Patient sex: F
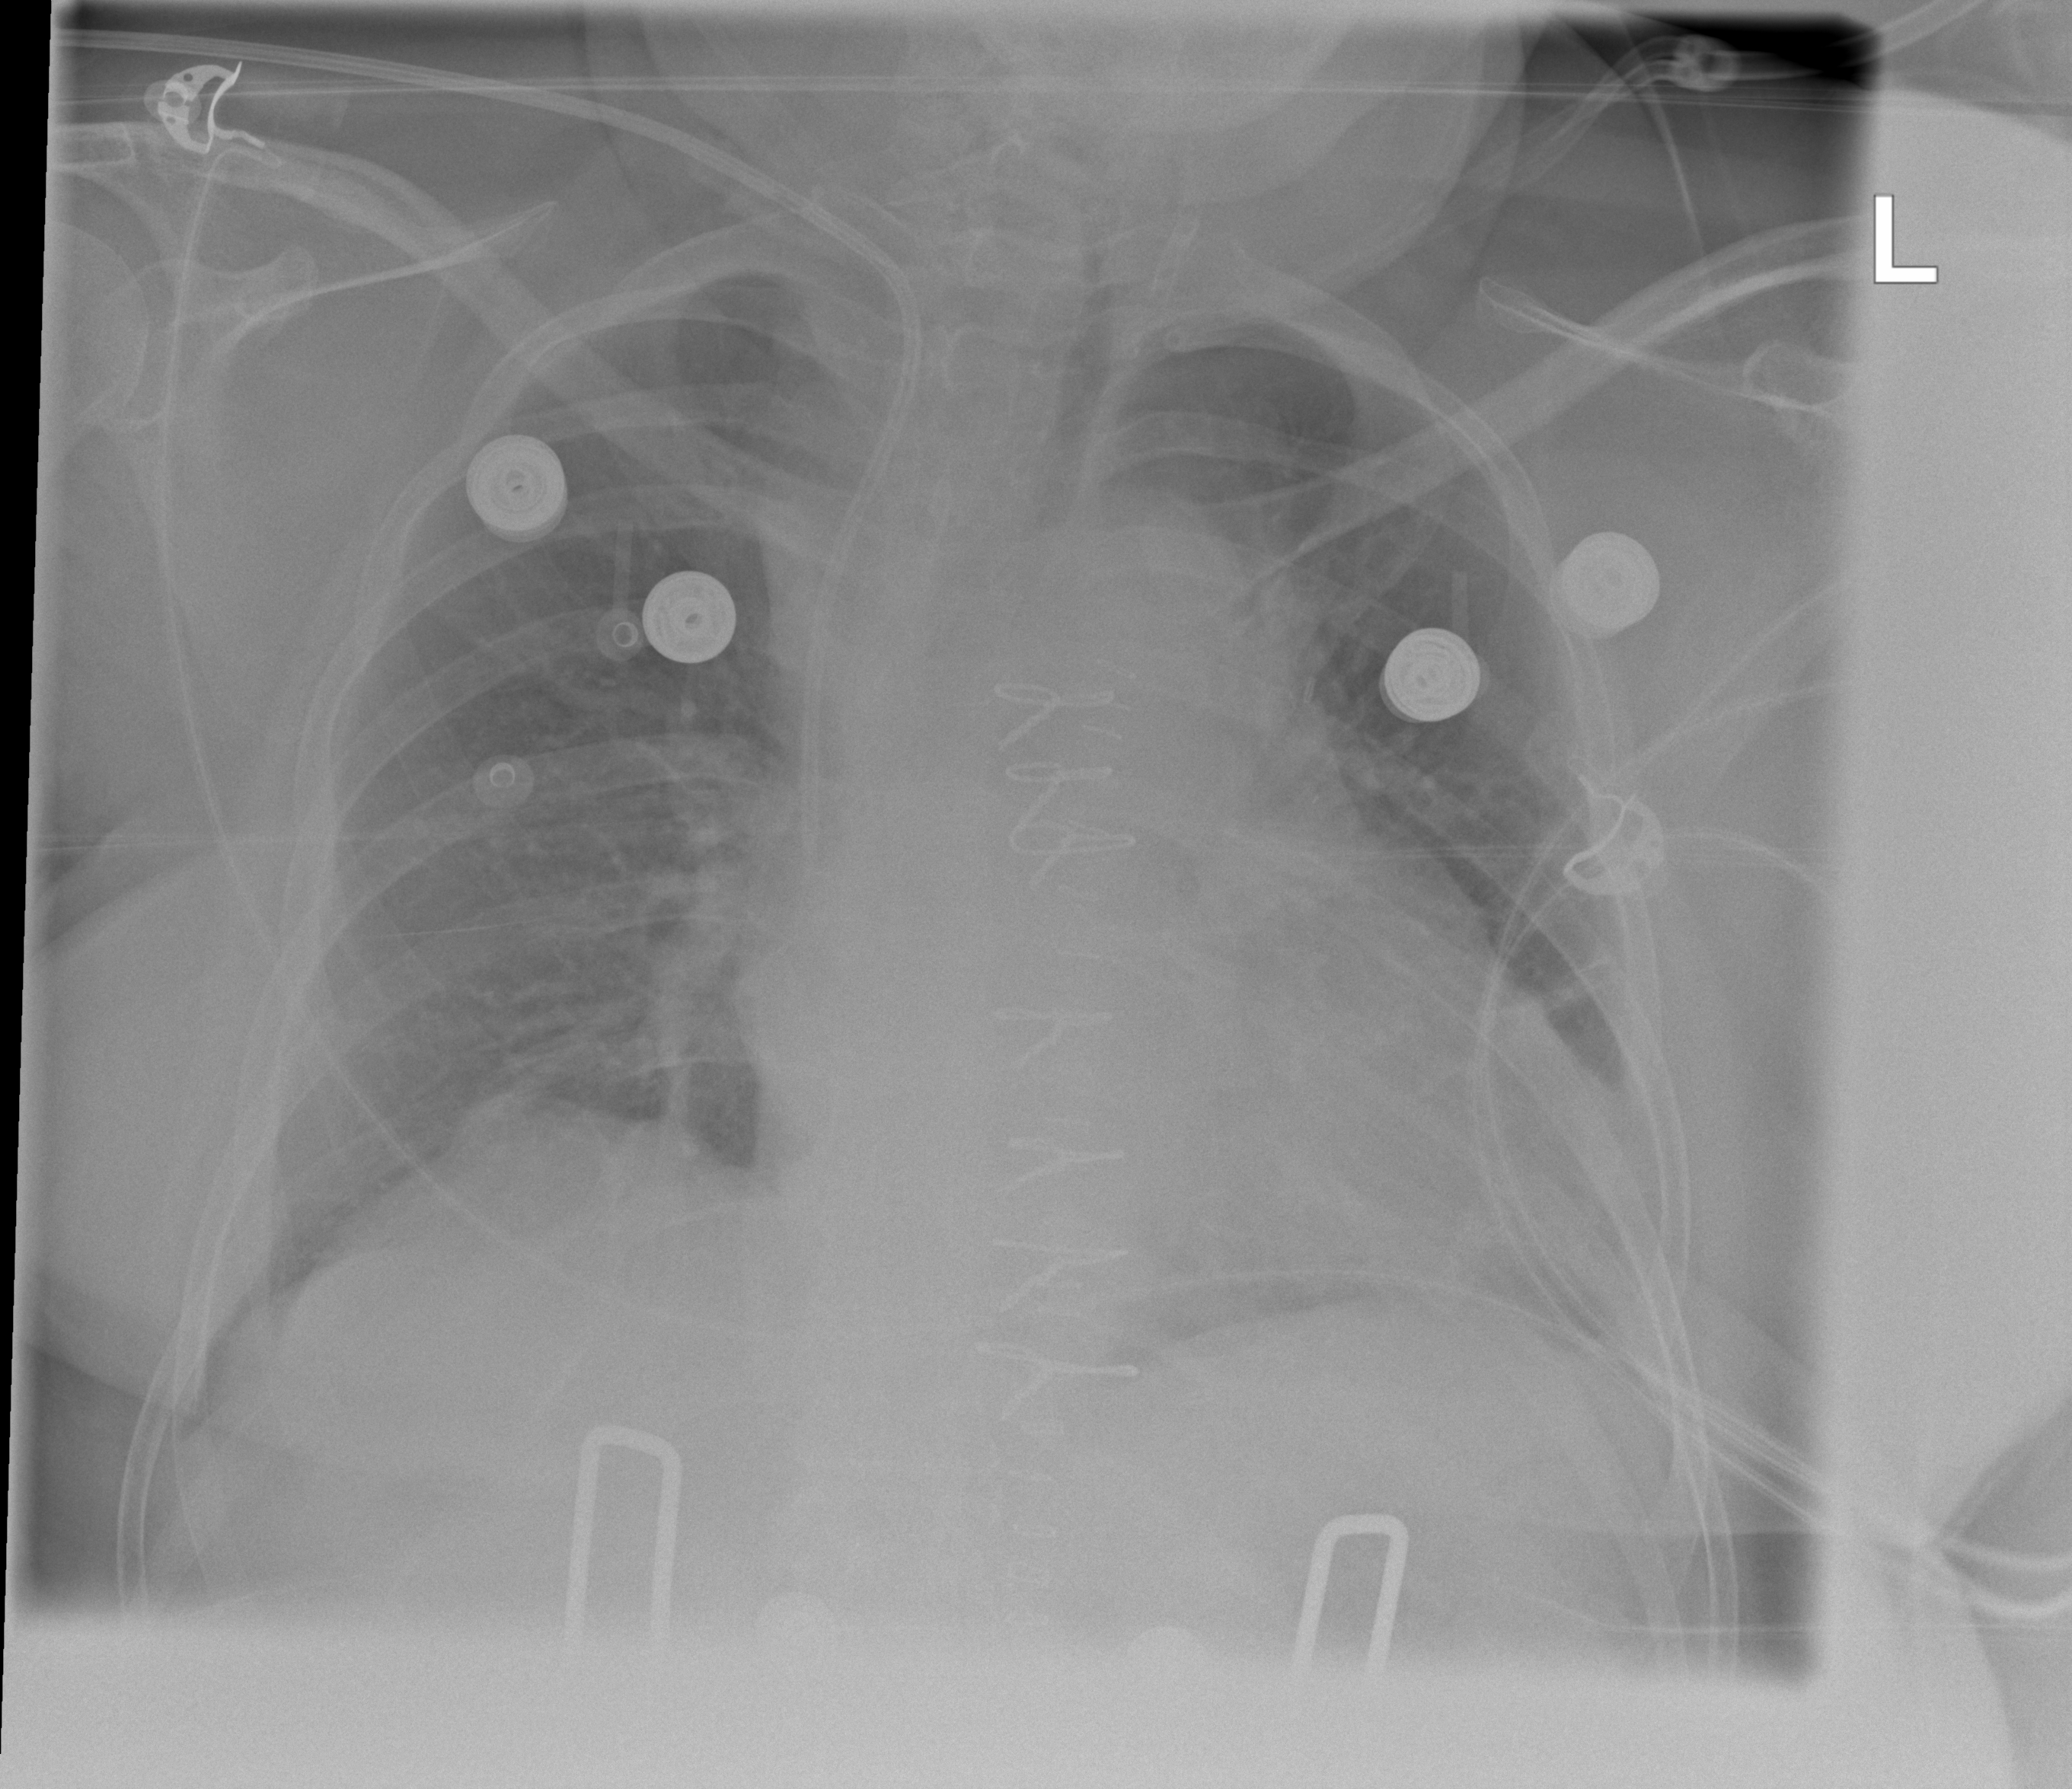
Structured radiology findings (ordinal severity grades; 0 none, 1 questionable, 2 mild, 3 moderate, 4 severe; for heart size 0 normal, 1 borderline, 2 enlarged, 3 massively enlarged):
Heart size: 1
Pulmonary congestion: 1
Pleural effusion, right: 0
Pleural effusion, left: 2
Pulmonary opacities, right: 0
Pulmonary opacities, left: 0
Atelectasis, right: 2
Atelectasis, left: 2